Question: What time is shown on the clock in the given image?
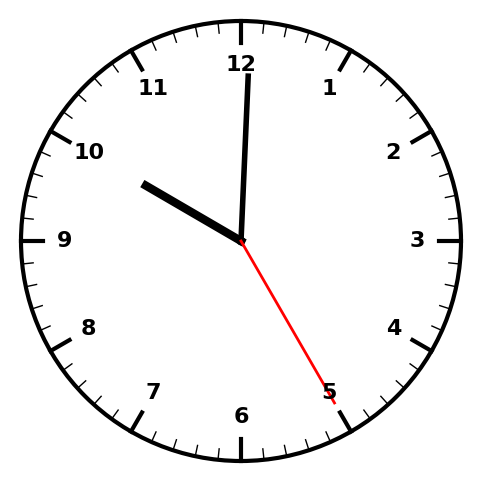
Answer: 10:00:25